Interaction volume radius: 5 \u00c5
Interaction volume height: 20 \u00c5
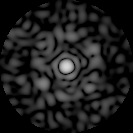
Disorder parameter: 0.8215